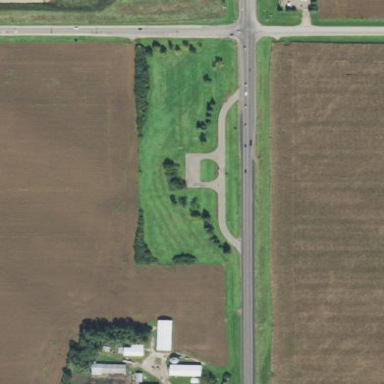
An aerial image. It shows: Rest area on the road.